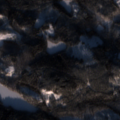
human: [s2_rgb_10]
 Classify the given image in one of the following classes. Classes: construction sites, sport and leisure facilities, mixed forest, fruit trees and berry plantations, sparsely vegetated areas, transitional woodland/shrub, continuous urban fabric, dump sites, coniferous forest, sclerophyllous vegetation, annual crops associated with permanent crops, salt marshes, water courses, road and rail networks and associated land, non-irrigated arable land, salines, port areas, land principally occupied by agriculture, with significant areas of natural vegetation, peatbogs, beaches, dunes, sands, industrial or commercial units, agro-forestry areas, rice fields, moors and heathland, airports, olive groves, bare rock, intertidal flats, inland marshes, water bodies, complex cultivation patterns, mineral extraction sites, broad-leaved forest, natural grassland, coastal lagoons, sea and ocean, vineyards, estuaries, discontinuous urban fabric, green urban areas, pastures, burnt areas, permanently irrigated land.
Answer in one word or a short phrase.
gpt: coniferous forest, mixed forest, water bodies